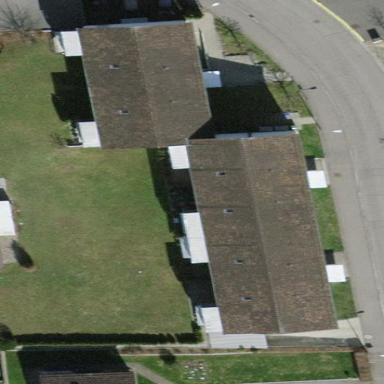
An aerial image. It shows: Building with tile roof.